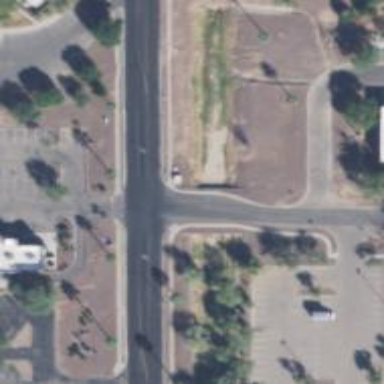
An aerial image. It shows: Road with stop sign.